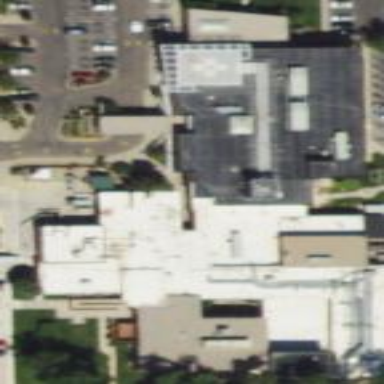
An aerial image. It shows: Healthcare facility that serves as hospital.